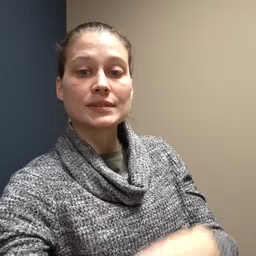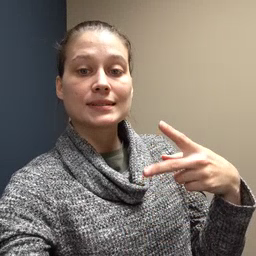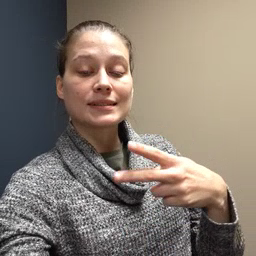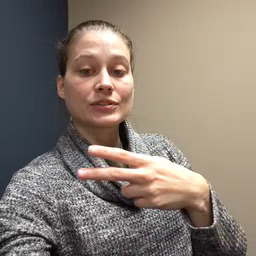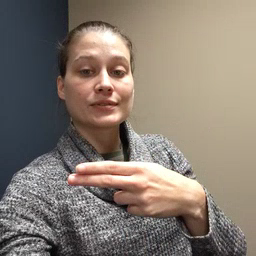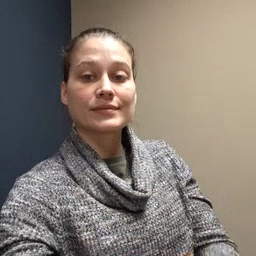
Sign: scissors